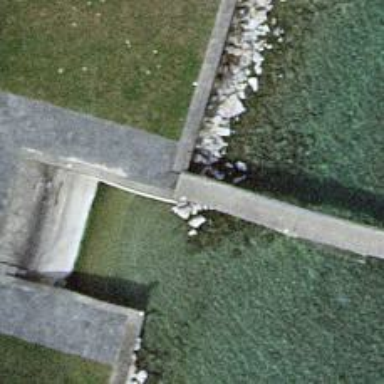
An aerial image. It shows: Man-made pier.